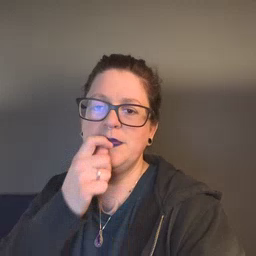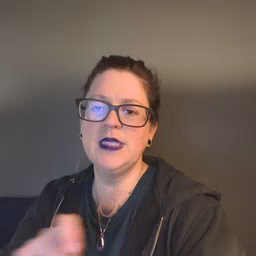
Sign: pen